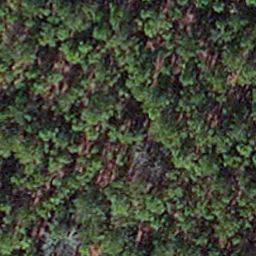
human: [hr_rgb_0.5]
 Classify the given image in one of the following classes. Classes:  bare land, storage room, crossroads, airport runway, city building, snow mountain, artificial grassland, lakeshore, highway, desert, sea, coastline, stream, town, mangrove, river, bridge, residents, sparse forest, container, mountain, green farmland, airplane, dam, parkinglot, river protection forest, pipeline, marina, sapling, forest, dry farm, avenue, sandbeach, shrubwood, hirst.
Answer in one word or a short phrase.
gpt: sapling